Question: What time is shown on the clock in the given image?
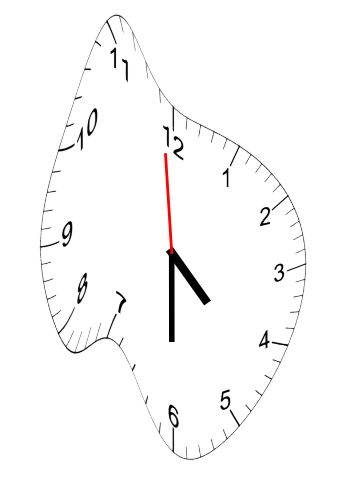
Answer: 04:29:59